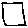
Label: square